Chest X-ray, PA view. Patient: 14 years old, sex M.
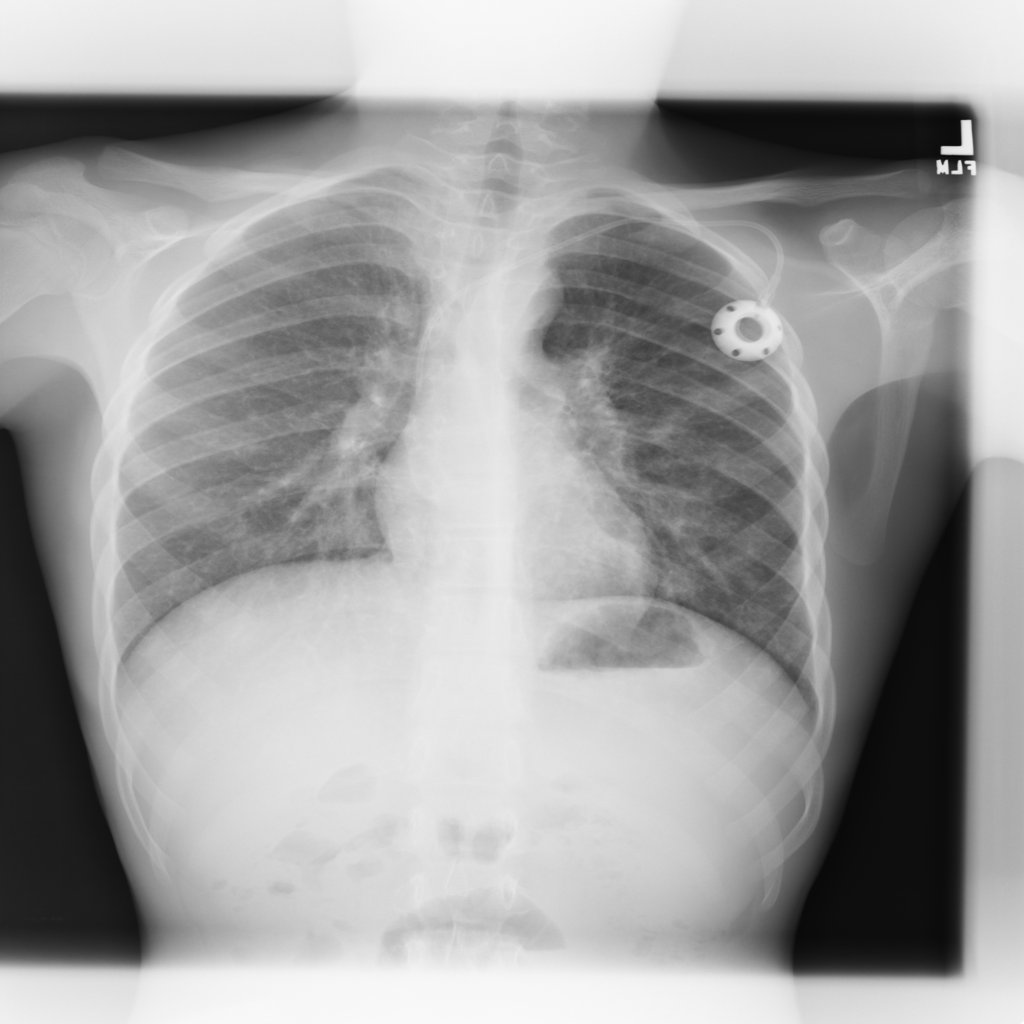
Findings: No Finding